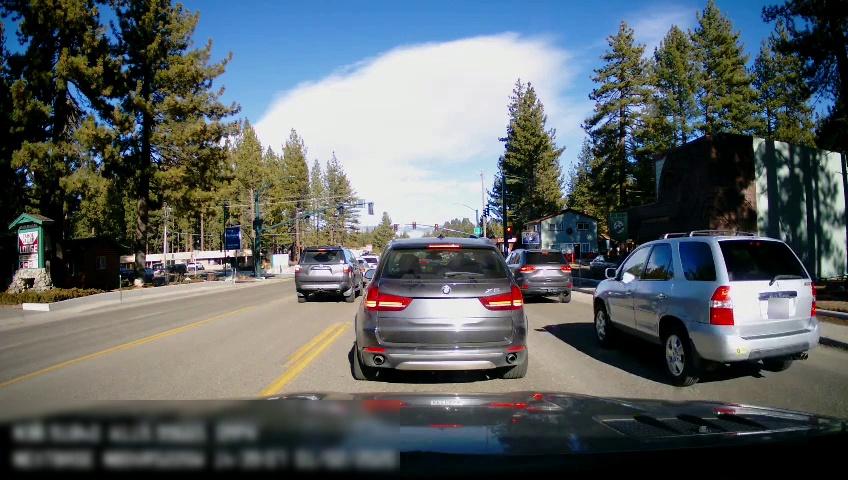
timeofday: Day
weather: Sunny
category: Drivable Space
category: Vehicles | SUV
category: Vehicles | SUV
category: Vehicles | SUV
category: Vehicles | Car
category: Vehicles | SUV
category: Vehicles | SUV
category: Vehicles | SUV
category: Vehicles | Car
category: Vehicles | SUV
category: Vehicles | SUV
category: Lanes | Opposite Lane
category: Lanes | Current Lane
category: Traffic | Lights
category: Traffic | Signs
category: Traffic | Lights
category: Traffic | Lights
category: Traffic | Lights